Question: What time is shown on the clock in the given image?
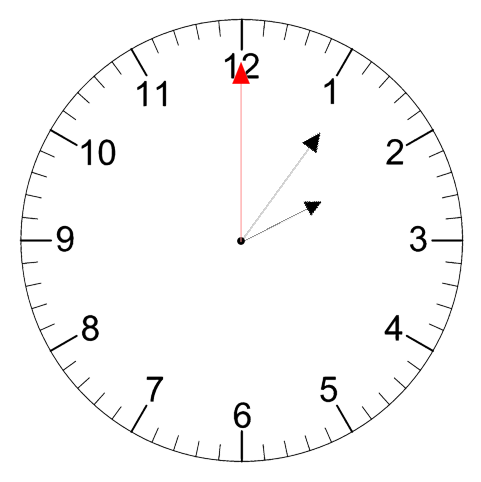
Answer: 02:06:00